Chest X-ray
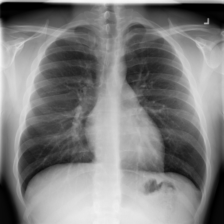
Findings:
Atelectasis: negative
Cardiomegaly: negative
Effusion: negative
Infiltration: negative
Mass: negative
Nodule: negative
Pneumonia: negative
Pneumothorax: negative
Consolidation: negative
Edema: negative
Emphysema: negative
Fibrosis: negative
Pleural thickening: negative
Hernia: negative